Question: How make a framed Image?? i.e. put a frame around a bitmap Image??
the sample image is attached..
I have different frames. I want to put these frames around bitmap Images.. any suggestion will be helpful...
( I am developing an Image Processing application and want to put framed effect)

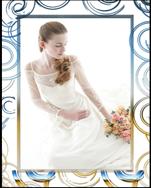
Answer: I assume you do not expect people to help you with code or you would have accepted some of the answers to your previous questions. So here is a start:
1. Create an image capable of being tiled as the background of the frame.
2. Create a new canvas that is (Picture.Width + 50px * 2) x (Picture.Height + 50px * 2) in size. Replace 50px with whatever you want the border size to be.
3. Tile your background image over the whole canvas.
4. Put your bitmap on the canvas at point (50, 50). Replace 50 with your actual border size.
Good luck.